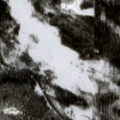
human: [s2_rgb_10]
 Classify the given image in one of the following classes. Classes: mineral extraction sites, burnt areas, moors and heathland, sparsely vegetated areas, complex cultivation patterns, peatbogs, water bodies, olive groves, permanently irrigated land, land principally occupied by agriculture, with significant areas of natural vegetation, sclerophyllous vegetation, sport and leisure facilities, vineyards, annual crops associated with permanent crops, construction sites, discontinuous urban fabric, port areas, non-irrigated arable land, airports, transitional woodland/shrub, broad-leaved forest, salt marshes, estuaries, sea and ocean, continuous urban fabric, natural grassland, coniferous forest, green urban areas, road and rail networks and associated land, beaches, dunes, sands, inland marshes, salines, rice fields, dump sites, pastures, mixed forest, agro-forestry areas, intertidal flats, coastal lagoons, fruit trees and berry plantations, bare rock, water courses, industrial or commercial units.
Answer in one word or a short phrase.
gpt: coniferous forest, peatbogs